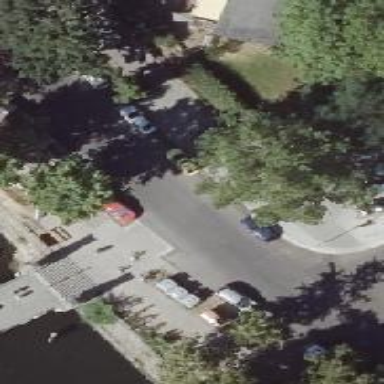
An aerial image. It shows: Unmarked crossing with kerb extension on the right side.